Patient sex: F
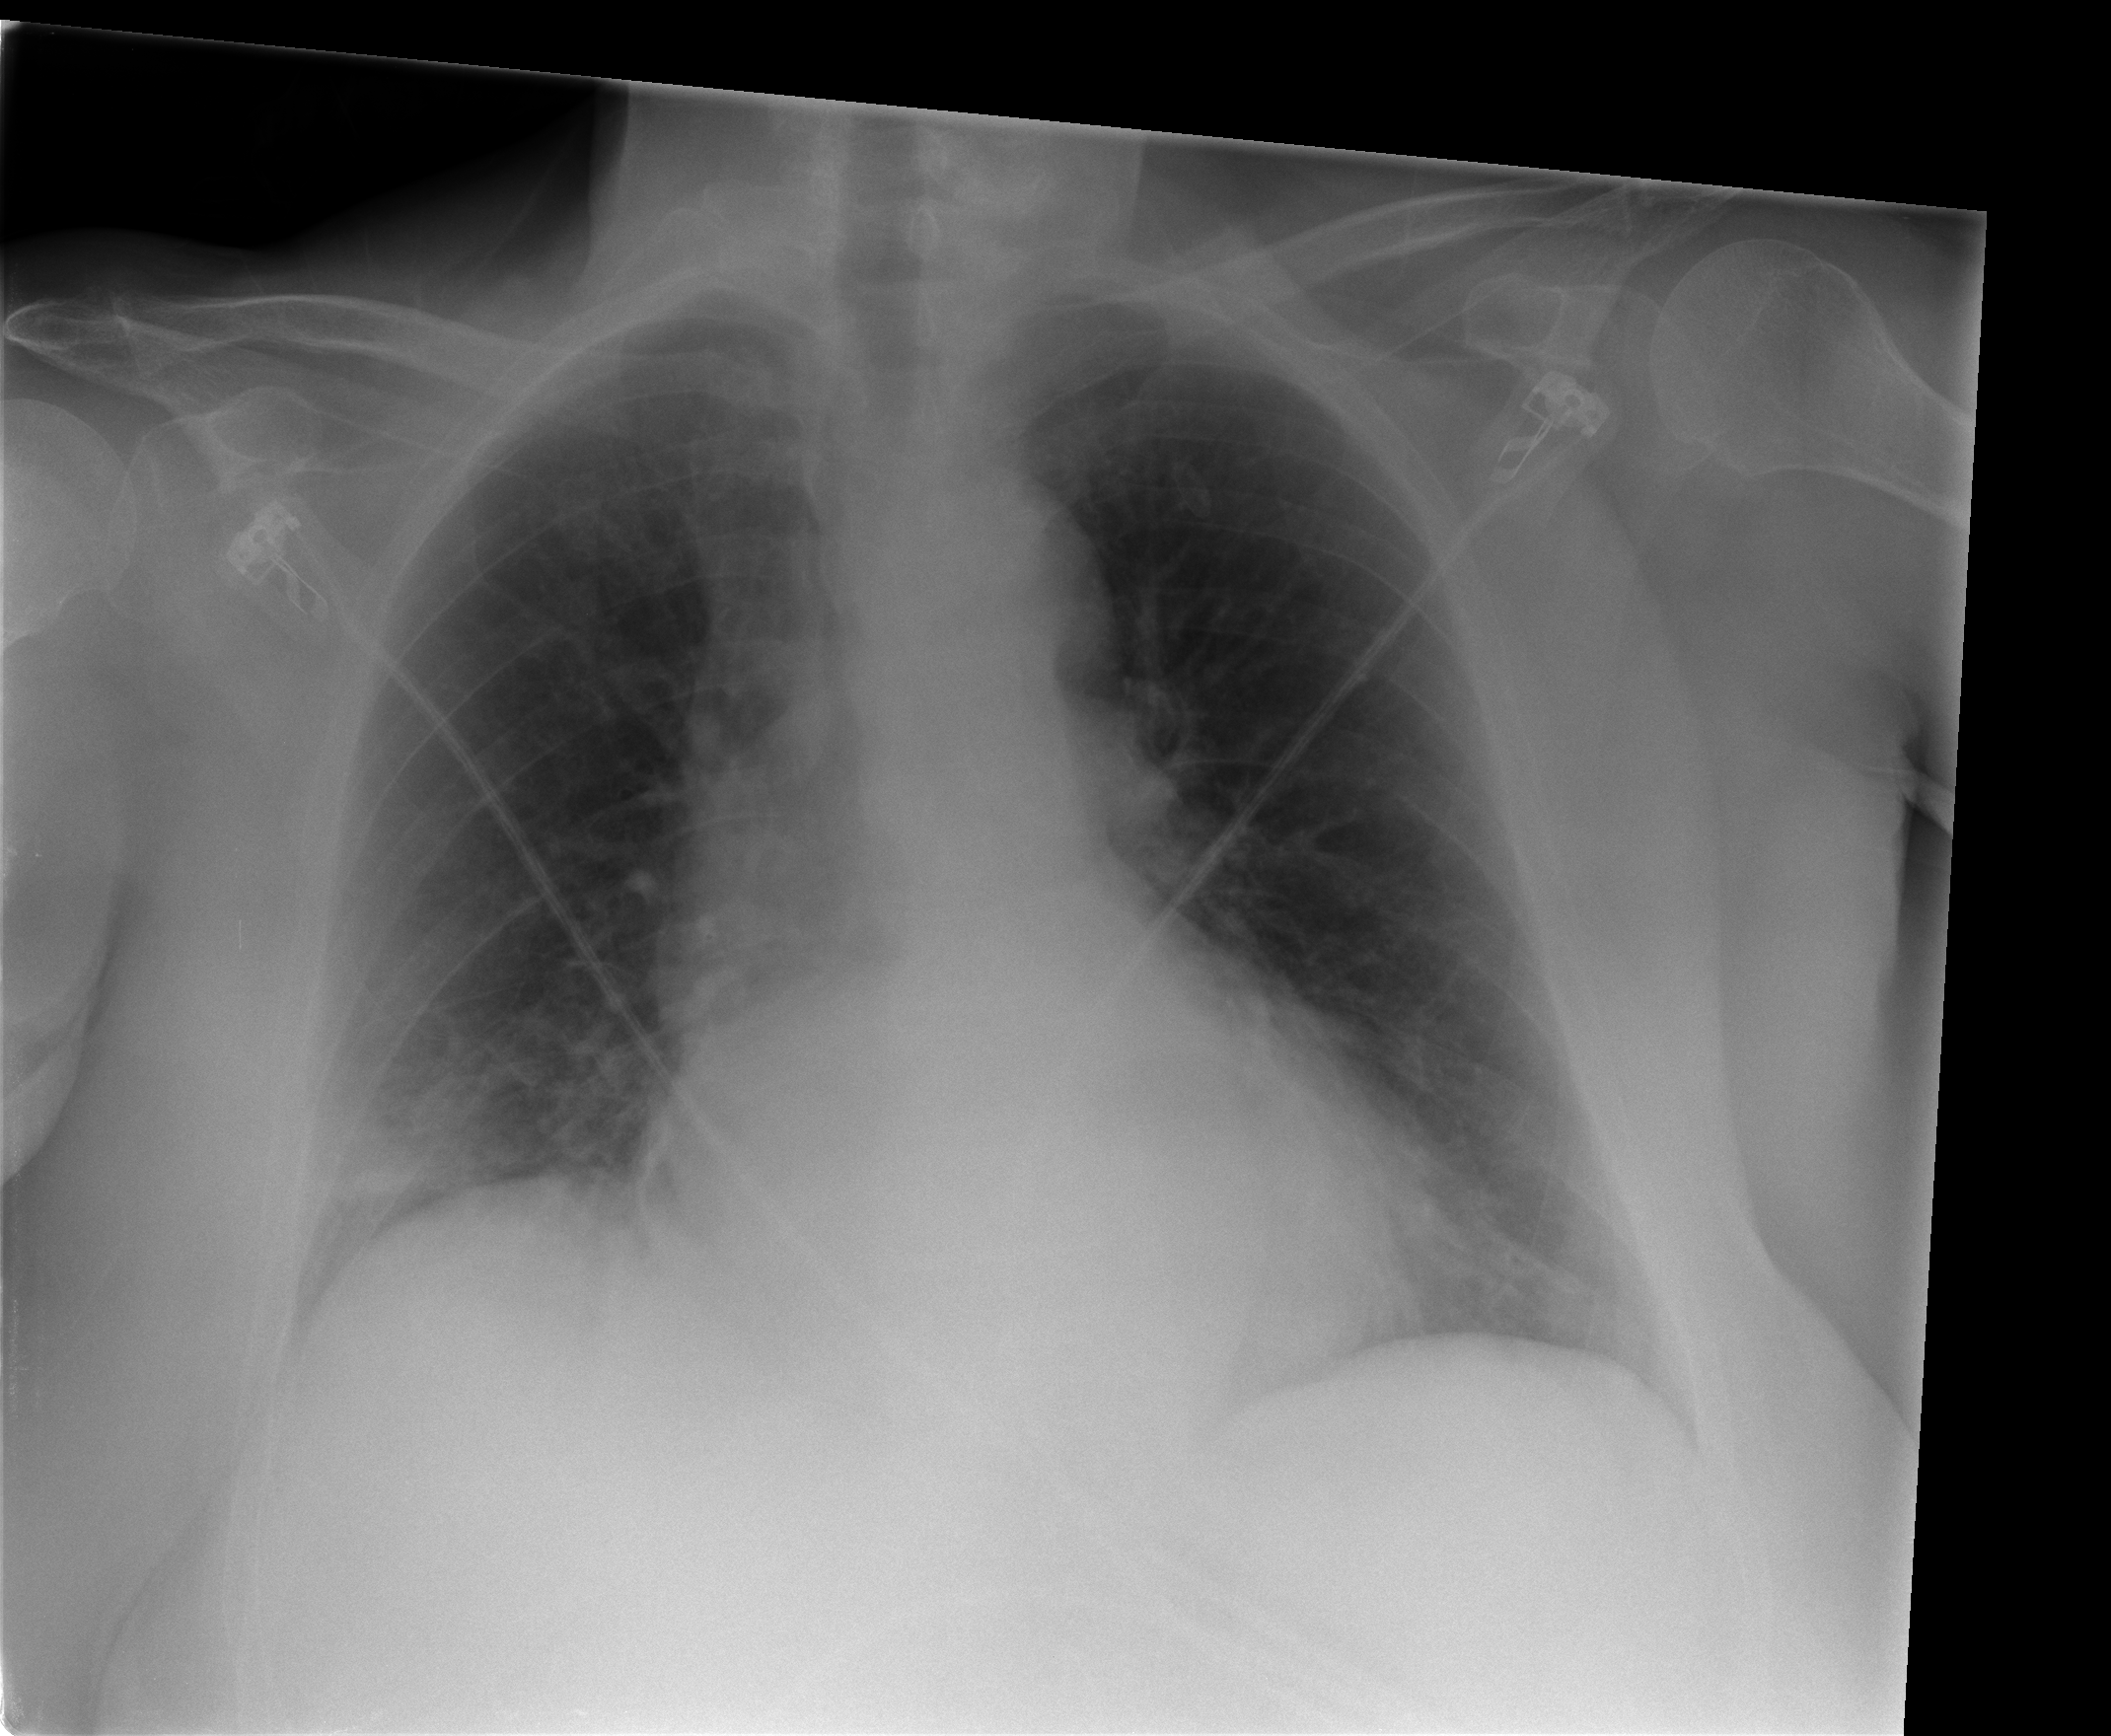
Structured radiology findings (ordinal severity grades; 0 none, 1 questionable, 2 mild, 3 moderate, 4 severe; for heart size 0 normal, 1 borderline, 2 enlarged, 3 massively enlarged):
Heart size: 2
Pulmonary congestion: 0
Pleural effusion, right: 0
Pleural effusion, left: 0
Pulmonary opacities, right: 0
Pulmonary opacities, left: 0
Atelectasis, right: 2
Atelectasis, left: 1